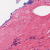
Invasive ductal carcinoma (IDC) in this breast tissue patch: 0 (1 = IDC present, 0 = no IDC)